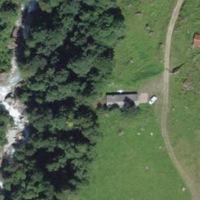
EUNIS habitat code: 43
Species observed at this site:
Lamium galeobdolon